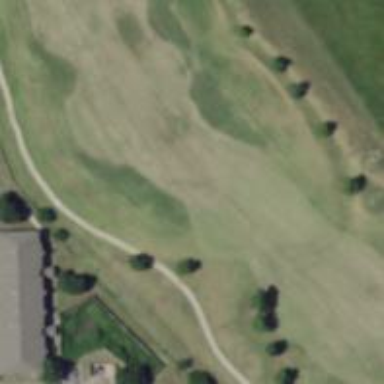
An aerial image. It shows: Grassy area designated as golf fairway.